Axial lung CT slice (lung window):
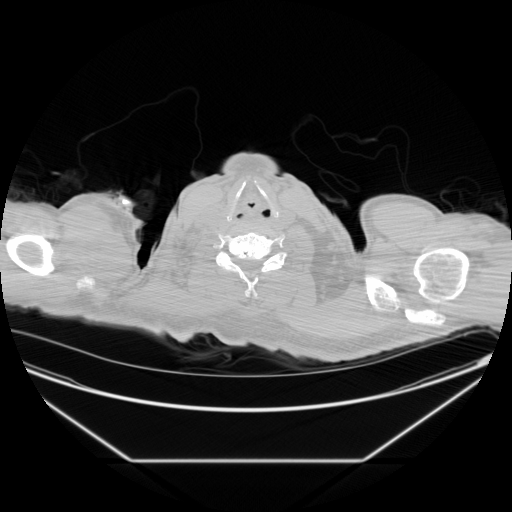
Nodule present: no